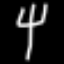
Label: fork